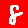
Digit: 8